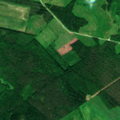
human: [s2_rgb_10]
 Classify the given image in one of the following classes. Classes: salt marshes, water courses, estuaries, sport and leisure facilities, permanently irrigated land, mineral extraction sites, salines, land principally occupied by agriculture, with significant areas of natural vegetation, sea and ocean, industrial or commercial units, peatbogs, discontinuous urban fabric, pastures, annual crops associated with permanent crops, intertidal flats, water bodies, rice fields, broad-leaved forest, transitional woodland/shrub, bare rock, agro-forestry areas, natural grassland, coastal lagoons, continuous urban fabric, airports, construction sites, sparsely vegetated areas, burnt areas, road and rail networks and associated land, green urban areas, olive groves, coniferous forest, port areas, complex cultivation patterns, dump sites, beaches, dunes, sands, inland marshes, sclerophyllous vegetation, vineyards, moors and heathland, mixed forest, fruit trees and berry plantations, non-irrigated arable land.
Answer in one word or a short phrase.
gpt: coniferous forest, mixed forest, transitional woodland/shrub